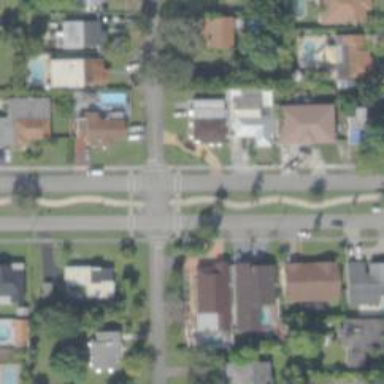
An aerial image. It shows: Marked crossing on footway.